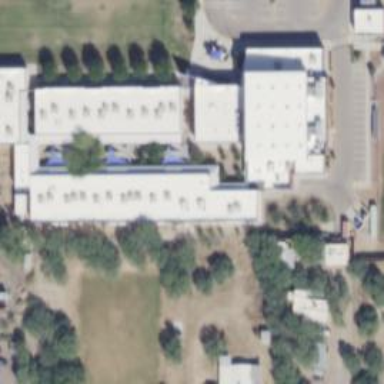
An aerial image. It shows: School.